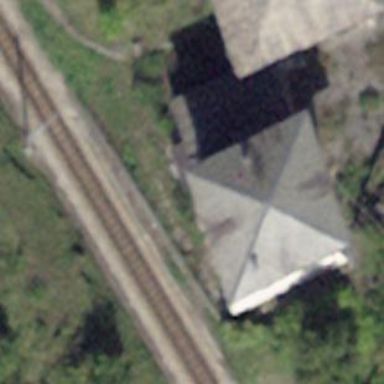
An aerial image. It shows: Building with pyramidal roof shape.